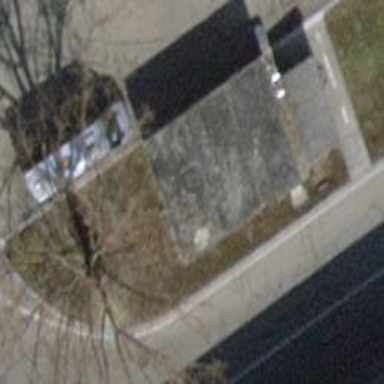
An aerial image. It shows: Transportation building.